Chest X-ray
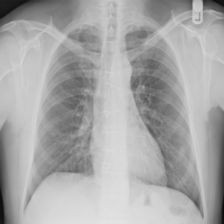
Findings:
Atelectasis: negative
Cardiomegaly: negative
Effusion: negative
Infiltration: negative
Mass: negative
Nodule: negative
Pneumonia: negative
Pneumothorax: negative
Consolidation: negative
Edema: negative
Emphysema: negative
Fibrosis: negative
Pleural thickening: negative
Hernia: negative